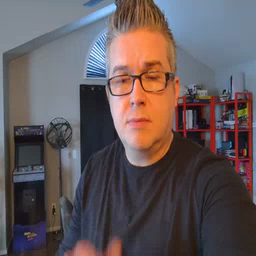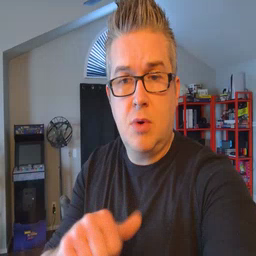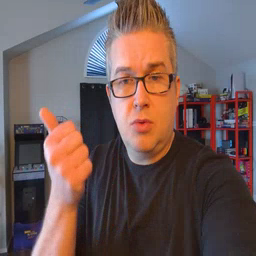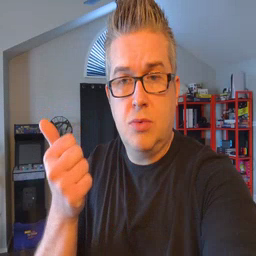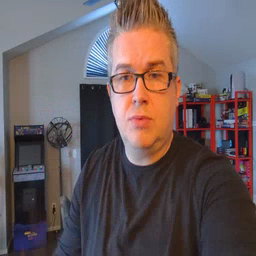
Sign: another